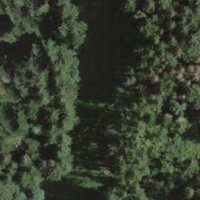
EUNIS habitat code: 43
Species observed at this site:
Astrantia major
Cephalanthera rubra